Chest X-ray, AP view. Patient: 55 years old, sex F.
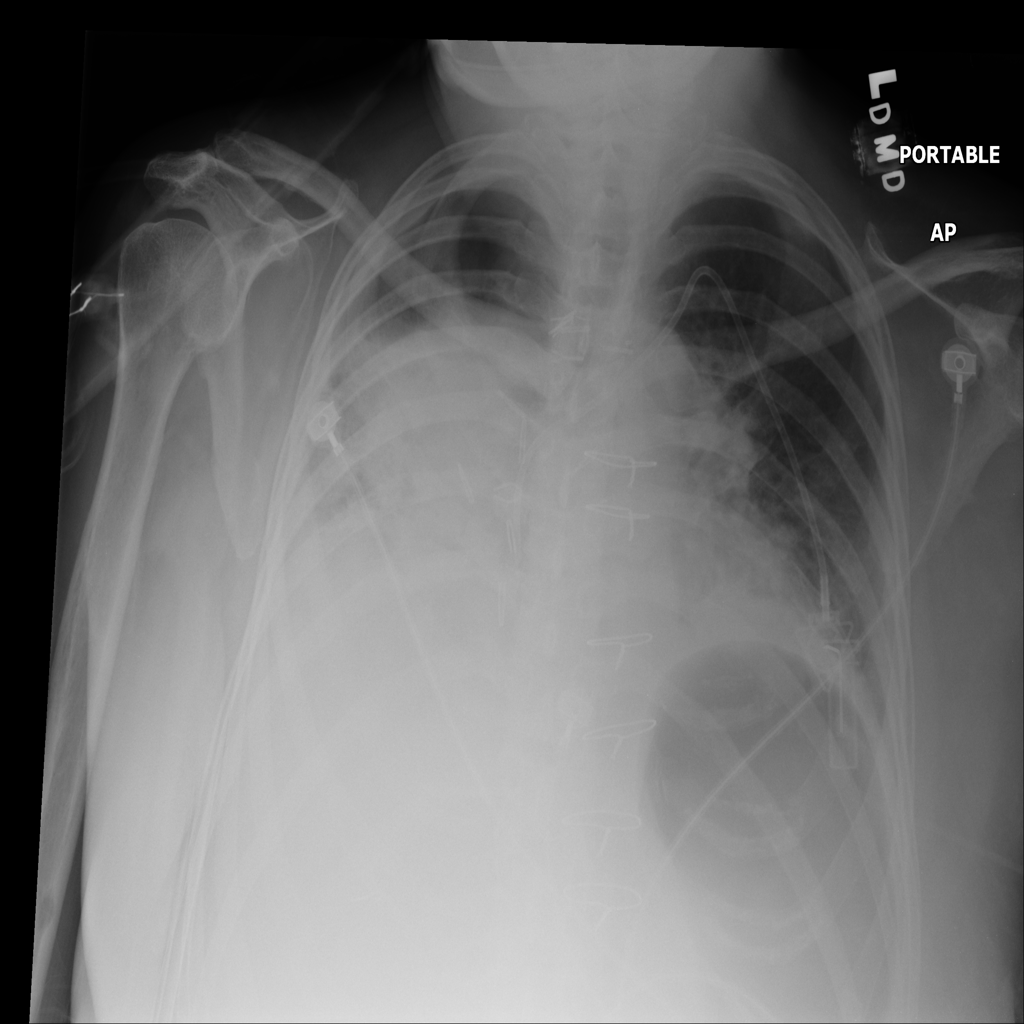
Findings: Atelectasis, Effusion, Infiltration, Mass